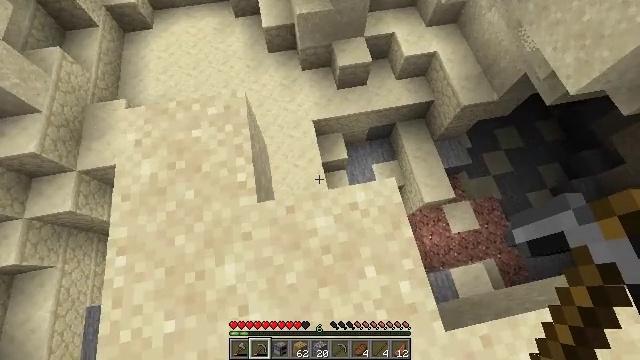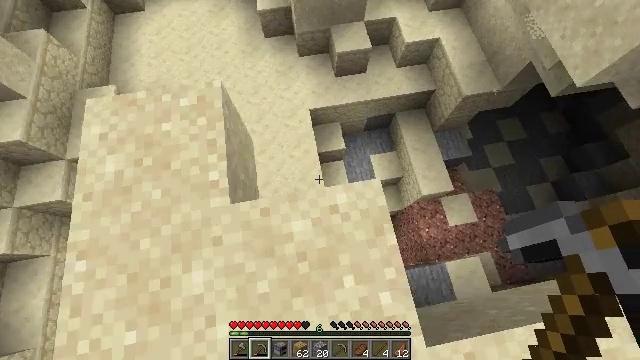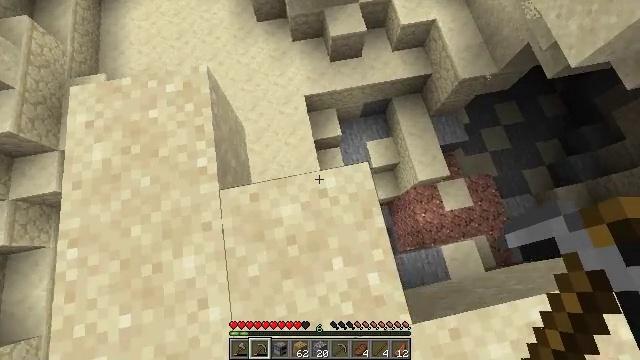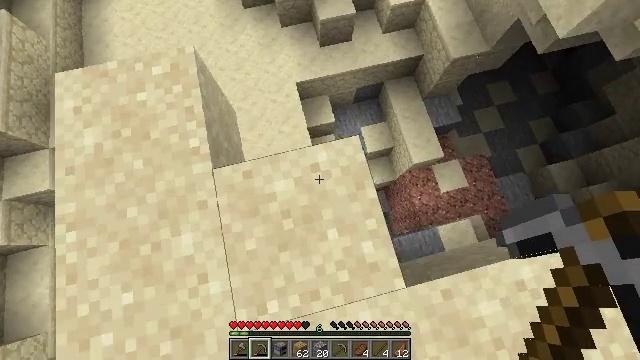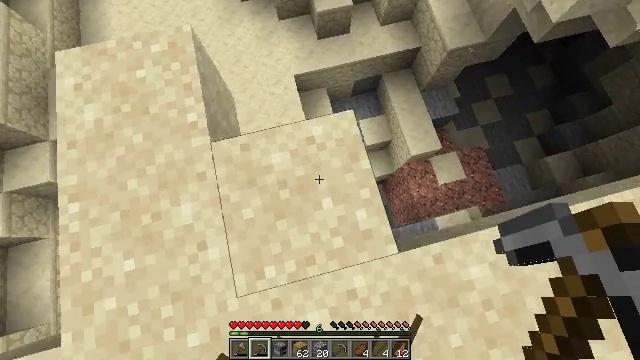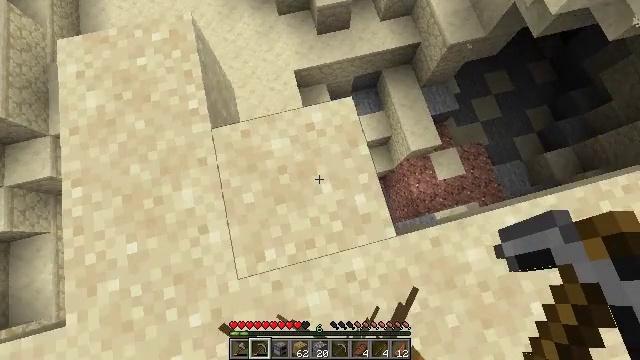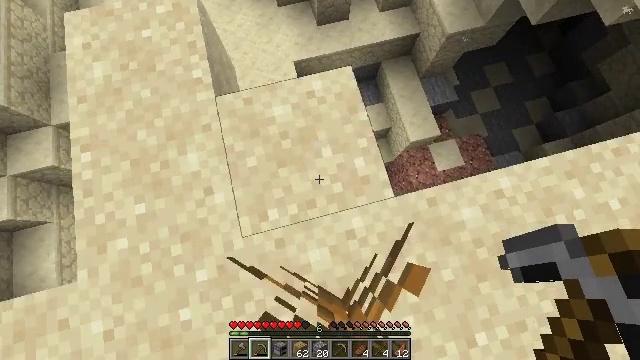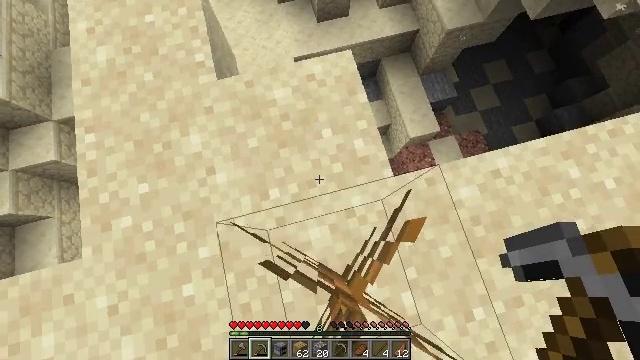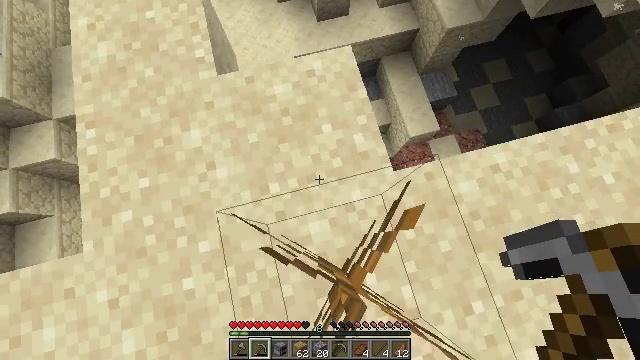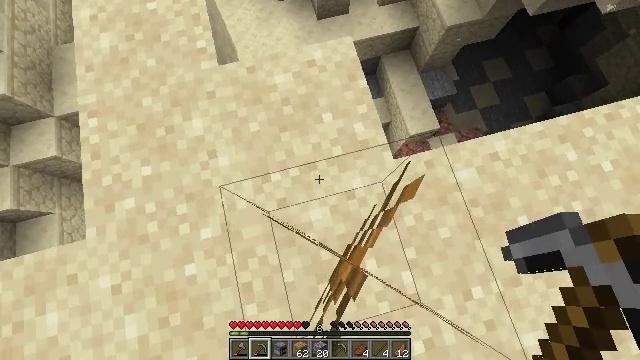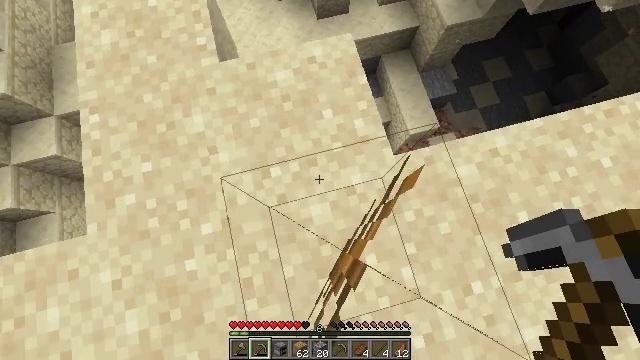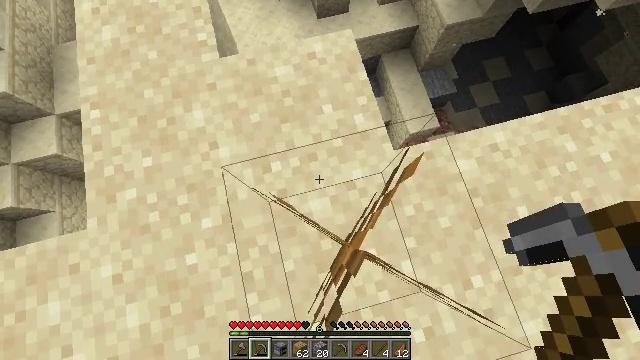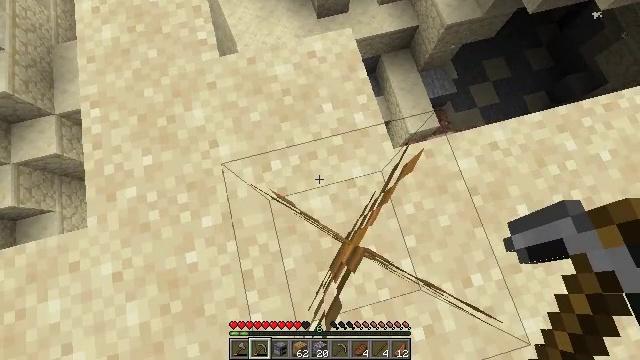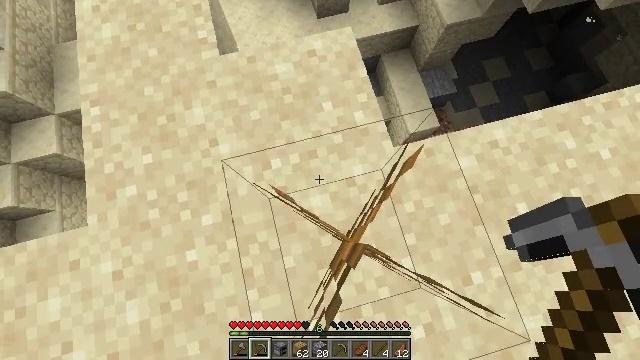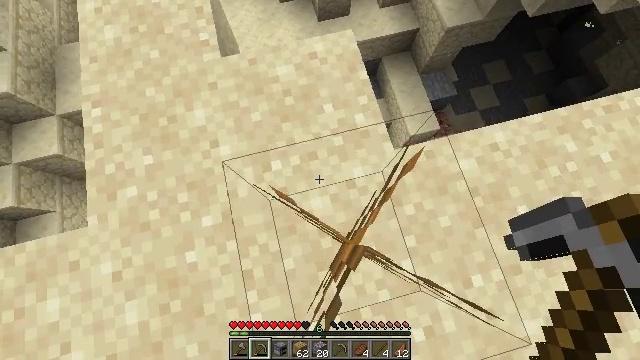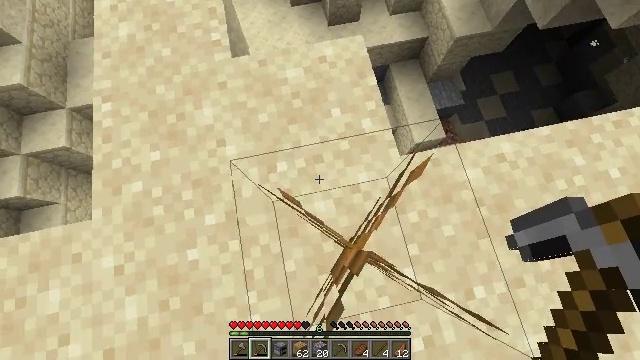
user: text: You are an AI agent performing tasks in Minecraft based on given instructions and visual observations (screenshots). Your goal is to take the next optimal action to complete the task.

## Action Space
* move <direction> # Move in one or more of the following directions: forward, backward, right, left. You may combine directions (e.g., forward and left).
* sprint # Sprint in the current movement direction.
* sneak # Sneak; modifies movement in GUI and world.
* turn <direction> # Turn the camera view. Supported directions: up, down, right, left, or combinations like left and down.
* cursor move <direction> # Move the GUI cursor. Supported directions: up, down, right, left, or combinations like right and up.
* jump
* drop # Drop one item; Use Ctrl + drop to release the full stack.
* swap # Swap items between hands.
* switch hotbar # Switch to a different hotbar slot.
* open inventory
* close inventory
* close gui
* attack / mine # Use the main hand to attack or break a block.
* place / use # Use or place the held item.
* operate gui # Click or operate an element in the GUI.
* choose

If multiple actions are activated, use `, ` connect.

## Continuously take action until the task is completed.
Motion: motion action
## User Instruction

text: Collect the dead bush from dry areas.
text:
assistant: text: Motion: turn down
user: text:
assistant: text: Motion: move back, turn right and down
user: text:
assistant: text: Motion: move back, turn right and down
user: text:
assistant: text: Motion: move back
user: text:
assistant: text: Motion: move back
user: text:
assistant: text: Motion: move back
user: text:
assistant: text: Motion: no_op
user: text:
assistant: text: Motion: no_op
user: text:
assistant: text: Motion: no_op
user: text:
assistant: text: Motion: no_op
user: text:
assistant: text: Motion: no_op
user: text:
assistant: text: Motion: no_op
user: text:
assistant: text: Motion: no_op
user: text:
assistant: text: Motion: no_op
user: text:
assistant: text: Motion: move left, turn left
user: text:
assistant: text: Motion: move forward and move left, turn left
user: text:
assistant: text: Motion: move forward and move left
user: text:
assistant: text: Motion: move forward
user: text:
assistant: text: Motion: move forward
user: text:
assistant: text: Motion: move forward
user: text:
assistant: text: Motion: move forward, turn left
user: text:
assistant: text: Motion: move forward, turn left and down
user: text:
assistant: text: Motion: turn left and down
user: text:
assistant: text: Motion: no_op
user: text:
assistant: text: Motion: no_op
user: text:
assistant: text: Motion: no_op
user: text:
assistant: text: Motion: no_op
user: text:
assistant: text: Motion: no_op
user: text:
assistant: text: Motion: no_op
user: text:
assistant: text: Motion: move forward